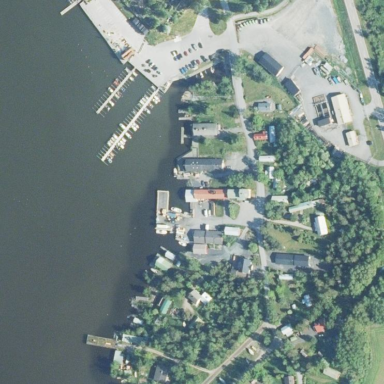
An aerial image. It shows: Industrial area dedicated to fish processing.